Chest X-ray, PA view. Patient: 58 years old, sex M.
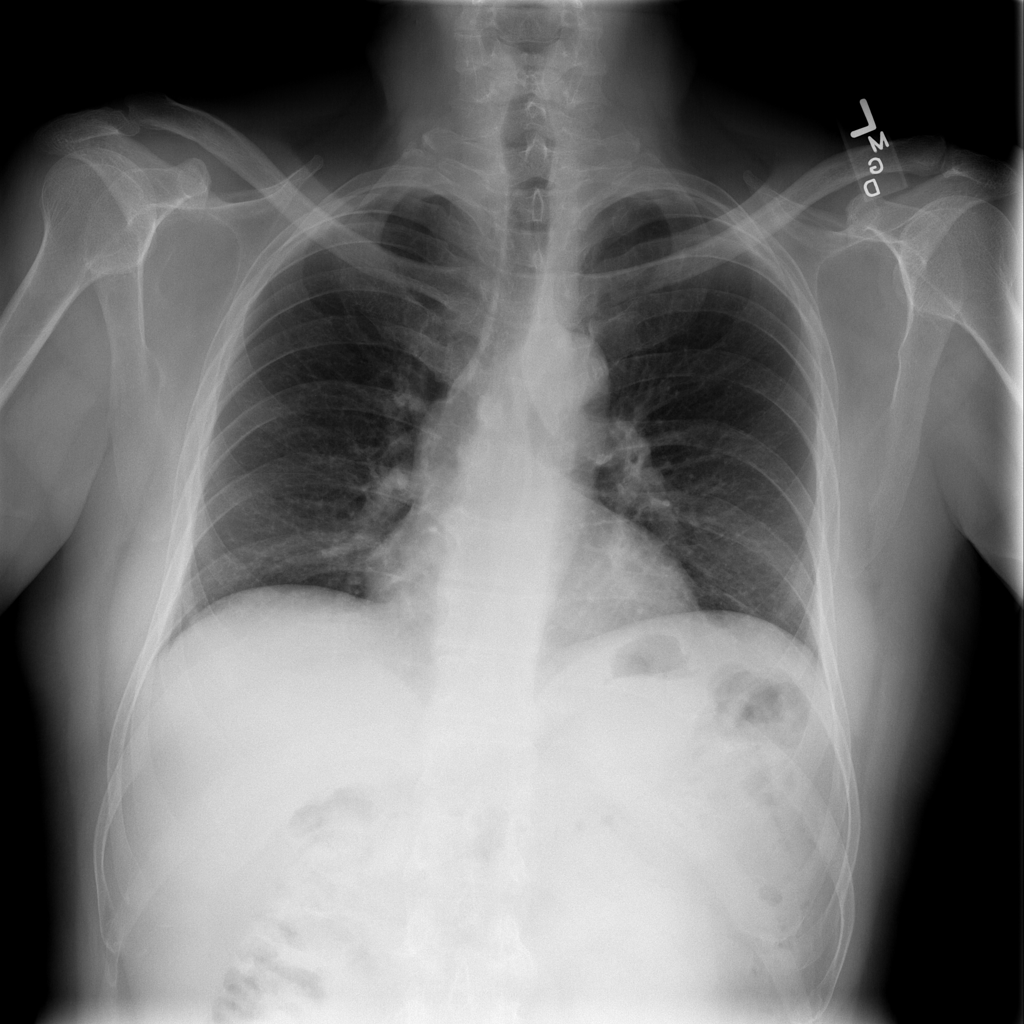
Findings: No Finding